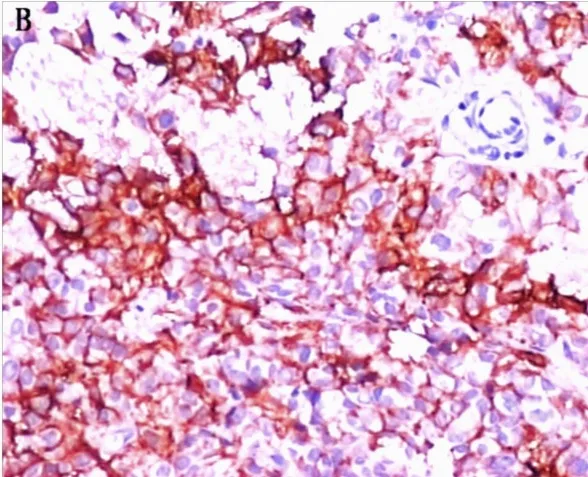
Photomicrographs showing the histological and immunohistochemical features of the lesion. The tumor tissue was composed of sheets of cells arranged in a predominantly papillary pattern with perivascular pseudo-rosettes. The immunohistochemistry profile showed positivity for EMA.
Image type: pathology (immunostaining)